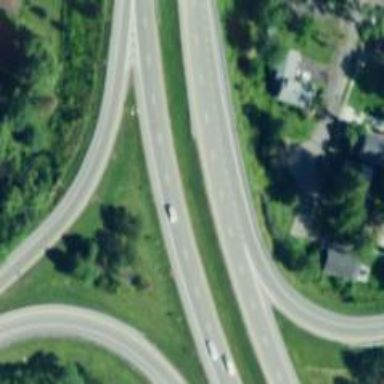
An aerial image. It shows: Primary highway with expressway characteristics.